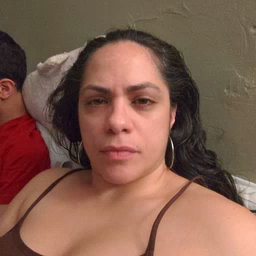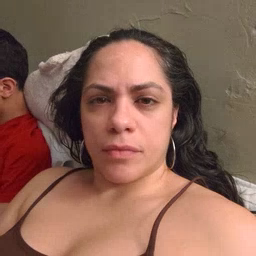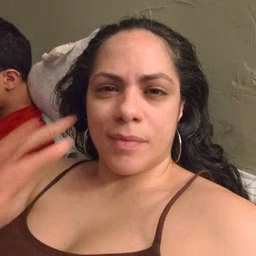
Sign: cat